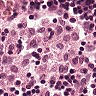
Metastatic tissue present: no